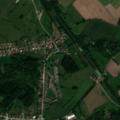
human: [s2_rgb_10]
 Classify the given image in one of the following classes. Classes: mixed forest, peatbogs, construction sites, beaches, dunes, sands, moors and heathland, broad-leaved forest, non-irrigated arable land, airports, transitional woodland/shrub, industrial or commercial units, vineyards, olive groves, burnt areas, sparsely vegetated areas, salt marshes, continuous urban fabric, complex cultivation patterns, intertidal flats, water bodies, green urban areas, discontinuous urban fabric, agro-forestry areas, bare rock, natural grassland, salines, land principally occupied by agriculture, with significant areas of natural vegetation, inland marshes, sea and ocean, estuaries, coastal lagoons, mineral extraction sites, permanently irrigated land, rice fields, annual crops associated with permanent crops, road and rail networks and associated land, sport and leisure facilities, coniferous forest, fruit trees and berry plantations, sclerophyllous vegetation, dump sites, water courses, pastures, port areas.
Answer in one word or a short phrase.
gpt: discontinuous urban fabric, non-irrigated arable land, pastures, complex cultivation patterns, land principally occupied by agriculture, with significant areas of natural vegetation, broad-leaved forest